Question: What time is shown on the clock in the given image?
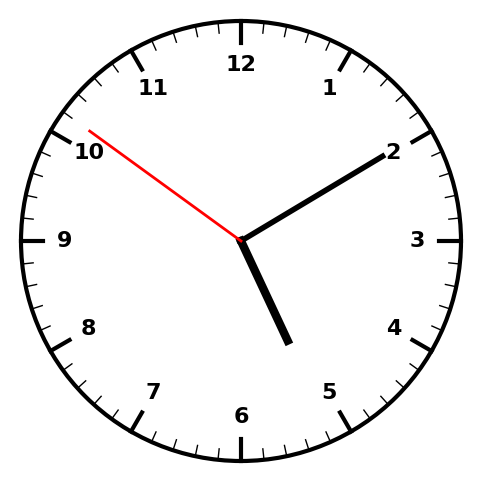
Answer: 05:09:51